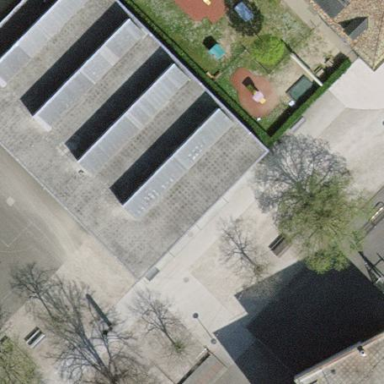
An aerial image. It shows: Sports hall building.